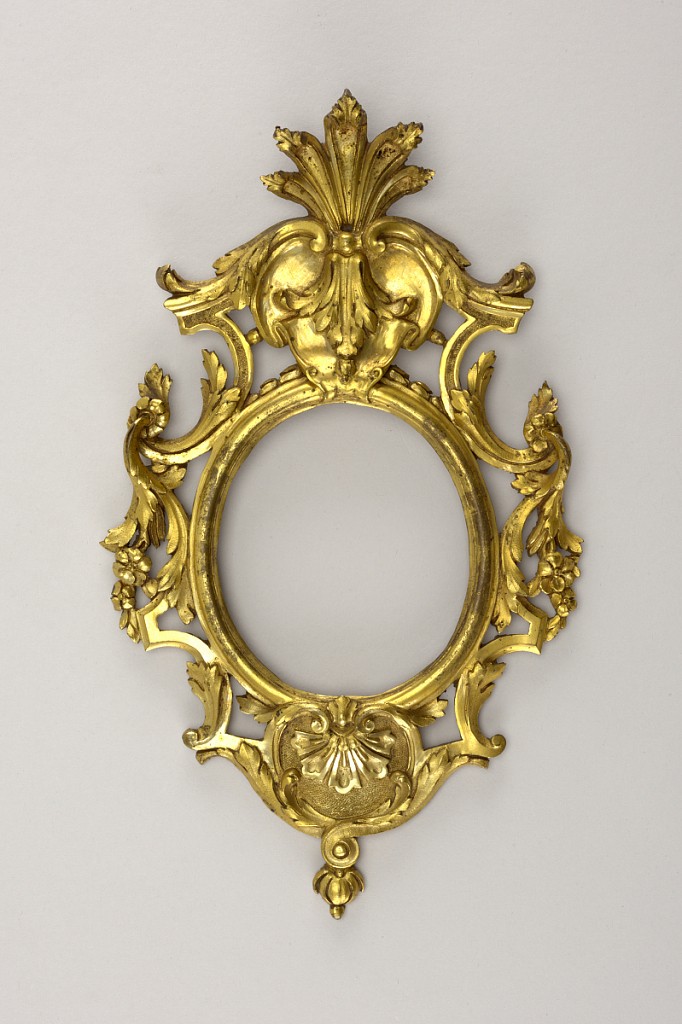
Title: Frame
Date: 1710-30
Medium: Cast and fire-gilt bronze
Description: Frame pierced with palmette cresting and scroll-work of foliage; oval opening.